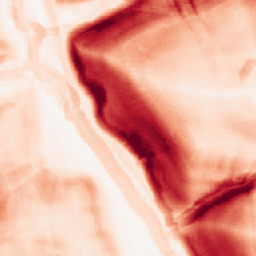
Category: morphological
Decomposition family: morphological_square
Decomposition parameters: operation: gradient
size: 10
Upsampling method: nearest
Upsampling parameters: scale: 8
Upsampling scale: 8